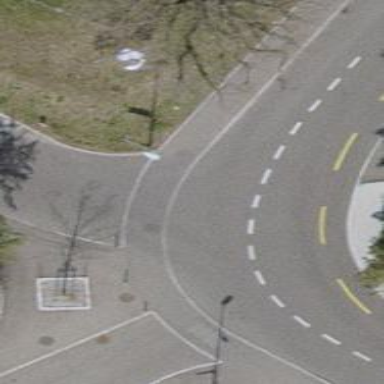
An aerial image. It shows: Uncontrolled road crossing.